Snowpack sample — Buffalo Mountain, Silverthorne, Colorado, USA (1/25/25, 10:11 AM MST)
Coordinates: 39.6222, -106.1139
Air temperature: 22 °F
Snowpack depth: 110 cm
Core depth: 30 cm
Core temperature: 42.8 °F
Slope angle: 12°, slope face: 102°
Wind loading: high
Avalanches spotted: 0
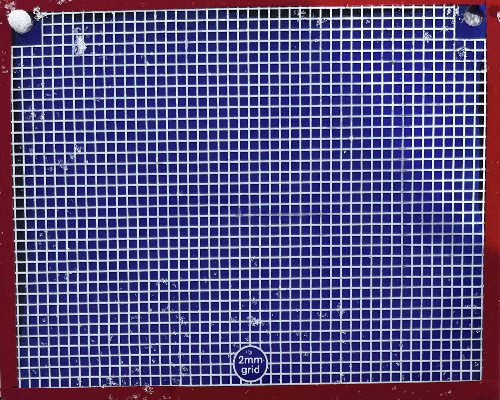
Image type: profile
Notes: No avalanches nearby, collected on the outskirts of a fire break 15 meters from the treeline, on way to Buffalo and Red Mountain